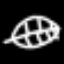
Label: leaf